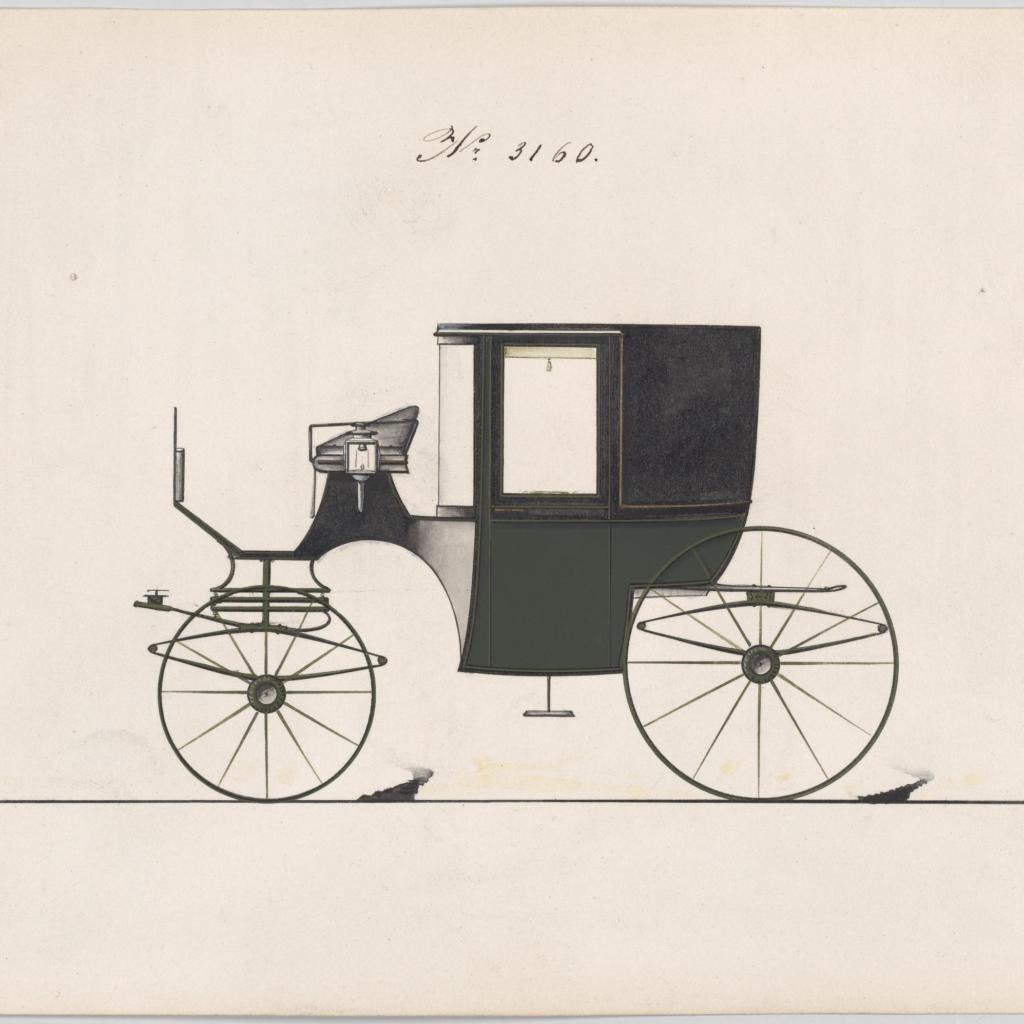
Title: Design for Coupé, no. 3160
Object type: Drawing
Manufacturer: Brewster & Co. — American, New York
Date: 1875
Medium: Pen and black ink, watercolor and gouache, with metallic ink
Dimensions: sheet: 6 9/16 x 9 3/4 in. (16.7 x 24.8 cm)
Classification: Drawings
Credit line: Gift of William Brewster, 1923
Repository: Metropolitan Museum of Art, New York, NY